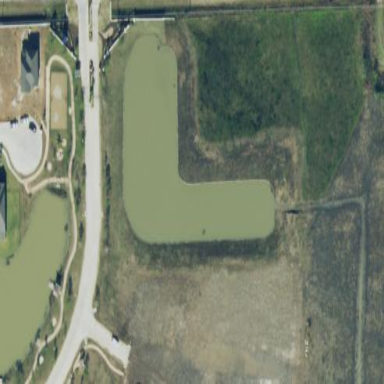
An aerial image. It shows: Retention basin filled with water.